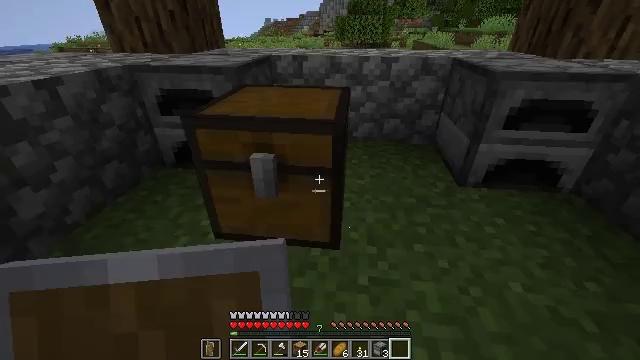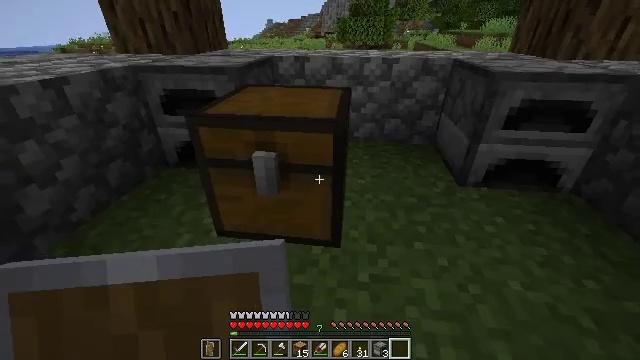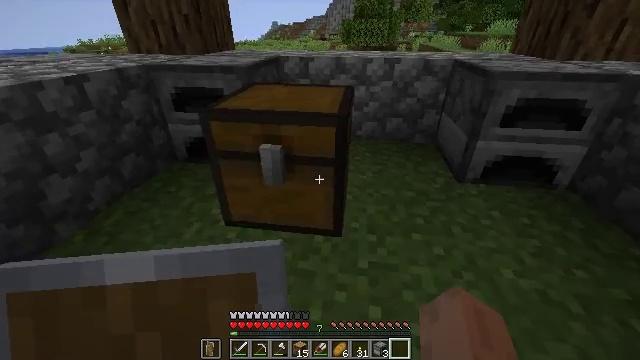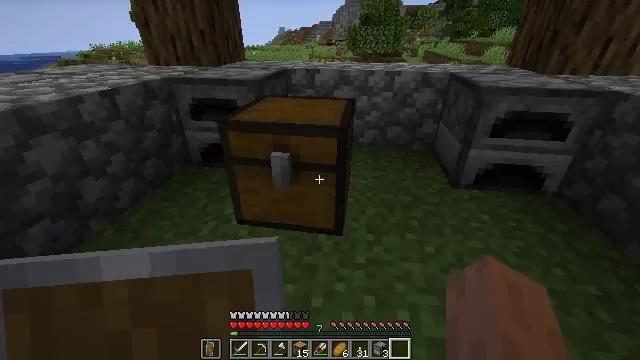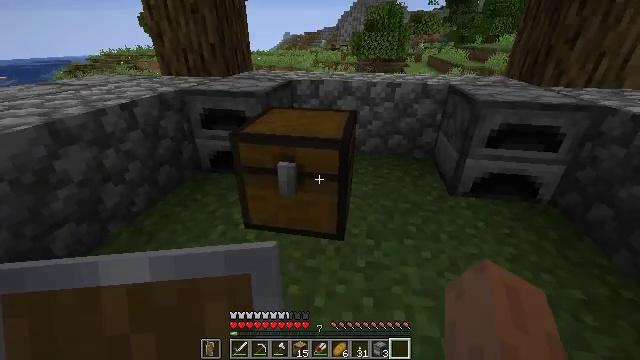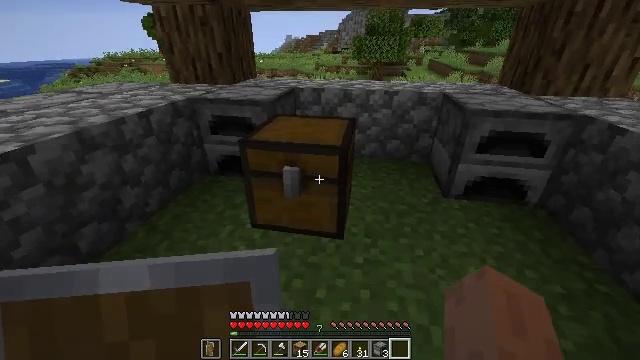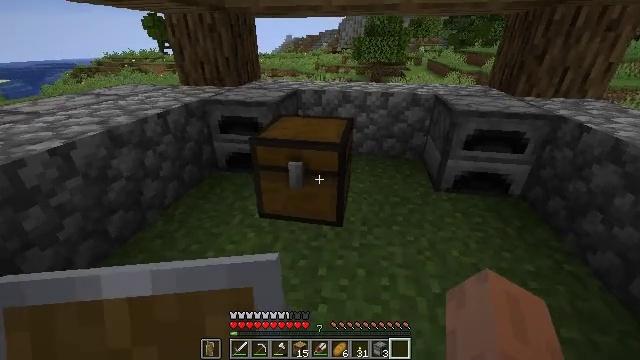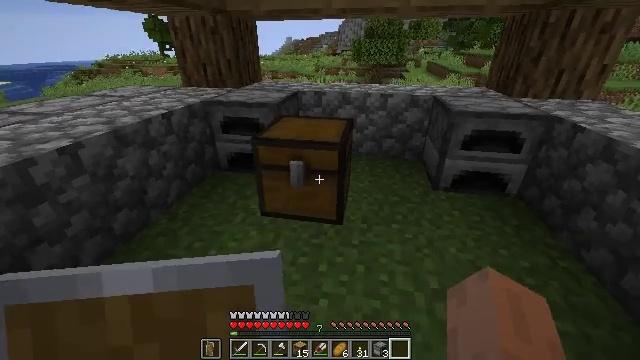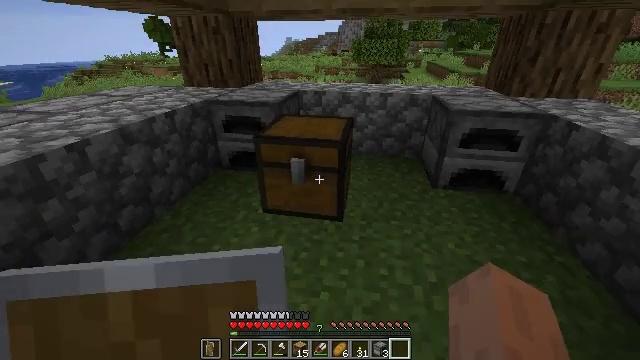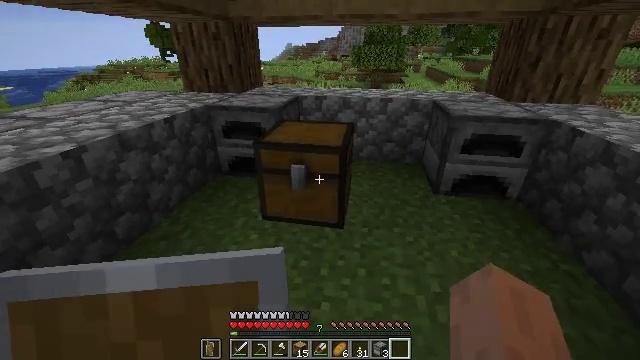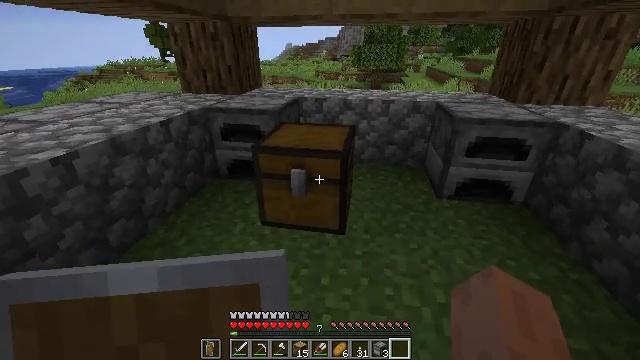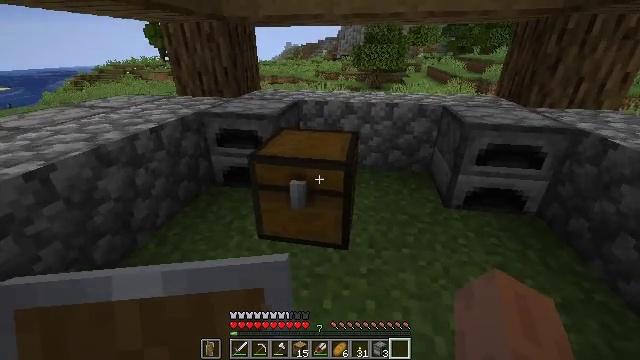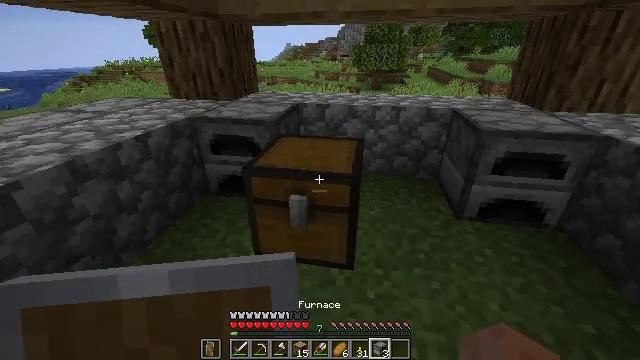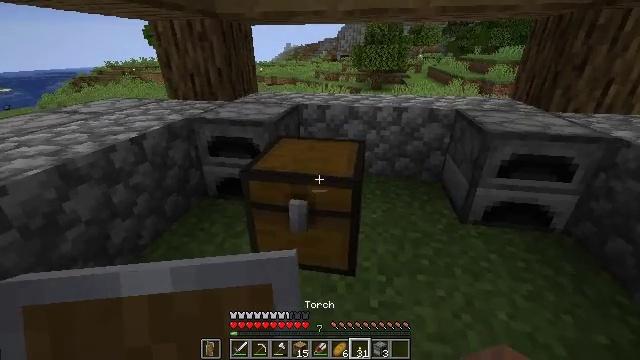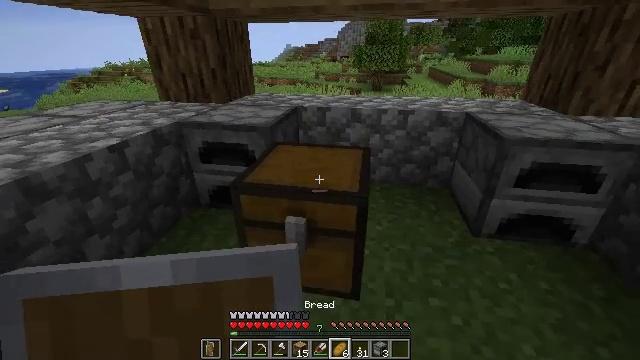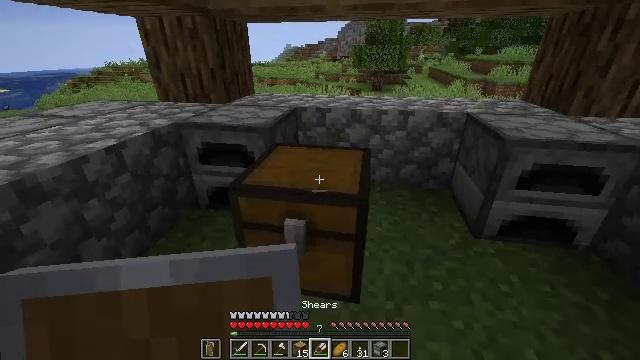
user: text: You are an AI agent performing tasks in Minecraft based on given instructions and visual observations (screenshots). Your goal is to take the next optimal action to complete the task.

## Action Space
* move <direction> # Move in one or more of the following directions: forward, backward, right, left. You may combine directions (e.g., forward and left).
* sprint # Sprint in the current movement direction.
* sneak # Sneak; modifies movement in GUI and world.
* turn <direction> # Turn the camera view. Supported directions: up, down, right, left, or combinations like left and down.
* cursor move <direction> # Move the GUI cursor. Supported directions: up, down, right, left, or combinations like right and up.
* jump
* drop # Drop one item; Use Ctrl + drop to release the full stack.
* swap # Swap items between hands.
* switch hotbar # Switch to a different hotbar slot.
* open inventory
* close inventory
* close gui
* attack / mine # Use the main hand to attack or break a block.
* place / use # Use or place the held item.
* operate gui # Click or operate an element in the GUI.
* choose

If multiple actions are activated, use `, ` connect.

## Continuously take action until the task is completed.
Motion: motion action
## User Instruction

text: Mine a chest to move it.
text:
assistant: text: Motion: move back
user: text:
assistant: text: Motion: move back
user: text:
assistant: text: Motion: move back, turn left
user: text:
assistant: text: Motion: move back
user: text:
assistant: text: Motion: move back
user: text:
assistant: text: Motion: no_op
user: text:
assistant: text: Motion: no_op
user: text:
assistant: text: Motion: no_op
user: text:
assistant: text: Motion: move forward
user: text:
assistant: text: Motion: move forward
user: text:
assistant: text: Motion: move forward
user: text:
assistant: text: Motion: move forward
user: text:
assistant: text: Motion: move forward
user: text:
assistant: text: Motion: no_op
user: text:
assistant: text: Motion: no_op
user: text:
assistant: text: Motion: no_op
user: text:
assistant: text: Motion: no_op
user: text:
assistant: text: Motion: no_op
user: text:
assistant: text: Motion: no_op
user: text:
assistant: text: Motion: no_op
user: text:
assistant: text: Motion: no_op
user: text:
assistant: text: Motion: no_op
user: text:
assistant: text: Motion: no_op
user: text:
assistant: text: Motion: no_op
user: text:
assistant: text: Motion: attack / mine
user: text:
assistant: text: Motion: attack / mine
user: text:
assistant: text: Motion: attack / mine
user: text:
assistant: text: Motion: attack / mine
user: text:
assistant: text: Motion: attack / mine
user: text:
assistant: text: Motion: attack / mine